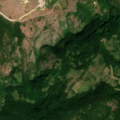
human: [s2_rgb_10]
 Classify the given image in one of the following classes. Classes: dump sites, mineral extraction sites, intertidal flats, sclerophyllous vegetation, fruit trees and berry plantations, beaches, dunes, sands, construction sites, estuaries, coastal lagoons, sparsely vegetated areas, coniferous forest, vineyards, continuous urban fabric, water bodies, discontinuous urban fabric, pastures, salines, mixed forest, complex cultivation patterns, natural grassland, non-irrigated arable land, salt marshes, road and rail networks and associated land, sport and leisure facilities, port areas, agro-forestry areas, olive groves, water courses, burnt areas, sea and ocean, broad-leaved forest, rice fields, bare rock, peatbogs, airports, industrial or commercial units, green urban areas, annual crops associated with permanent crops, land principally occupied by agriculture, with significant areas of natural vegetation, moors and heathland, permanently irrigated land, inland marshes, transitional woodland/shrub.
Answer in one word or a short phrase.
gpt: mineral extraction sites, land principally occupied by agriculture, with significant areas of natural vegetation, broad-leaved forest, transitional woodland/shrub